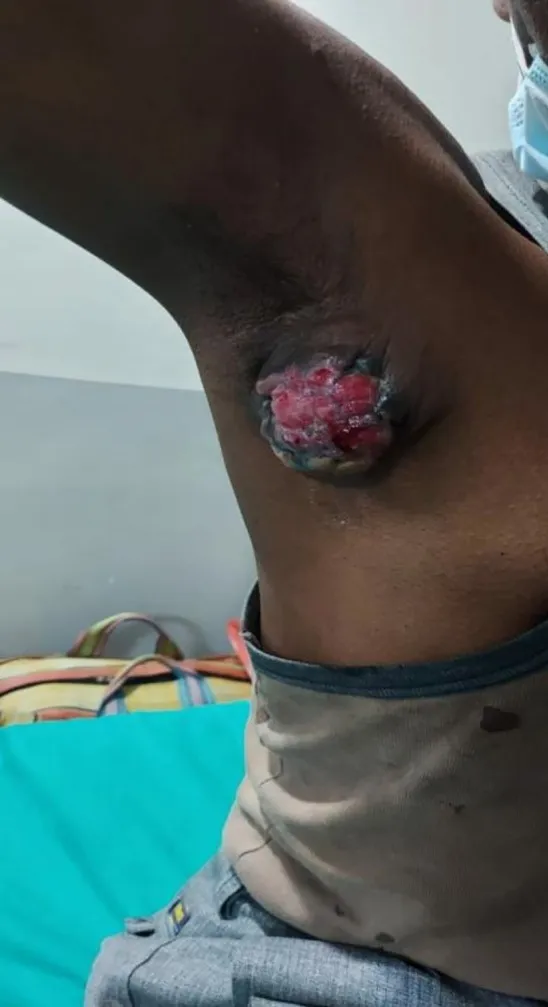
Clinical image of right axillary mass with inflammation.
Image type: medical_photograph (skin_photograph)